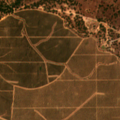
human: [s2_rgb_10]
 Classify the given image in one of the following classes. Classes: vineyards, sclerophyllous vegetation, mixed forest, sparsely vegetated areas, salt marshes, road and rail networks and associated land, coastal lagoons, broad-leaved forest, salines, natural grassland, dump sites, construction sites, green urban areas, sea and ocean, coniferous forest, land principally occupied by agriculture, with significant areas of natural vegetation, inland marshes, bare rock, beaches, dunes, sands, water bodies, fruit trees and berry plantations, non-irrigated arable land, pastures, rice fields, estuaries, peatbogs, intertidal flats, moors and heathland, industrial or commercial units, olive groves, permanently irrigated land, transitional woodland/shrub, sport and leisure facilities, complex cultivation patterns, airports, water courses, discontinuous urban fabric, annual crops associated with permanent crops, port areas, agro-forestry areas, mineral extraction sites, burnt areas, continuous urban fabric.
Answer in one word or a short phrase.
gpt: olive groves, agro-forestry areas, transitional woodland/shrub